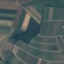
Land use / land cover class: PermanentCrop